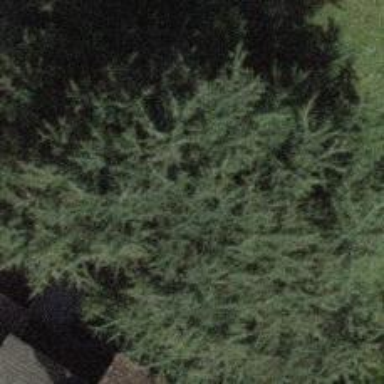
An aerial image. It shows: Needle-leaved tree in natural setting.